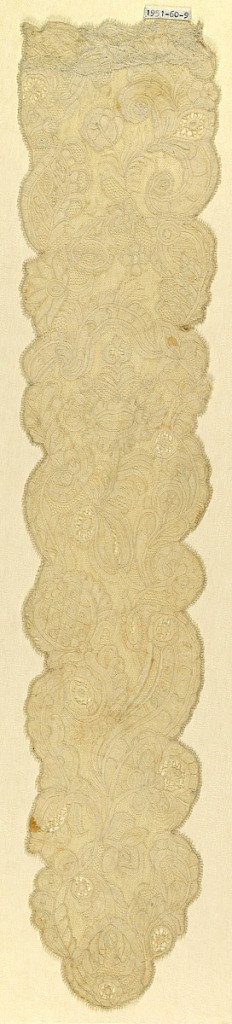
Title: Cap streamer
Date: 18th century
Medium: linen Technique: bobbin lace, Brussels style
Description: Scalloped cap streamer of heavy bobbin lace with large flower clusters, curly leaves, and pomegranate motifs.